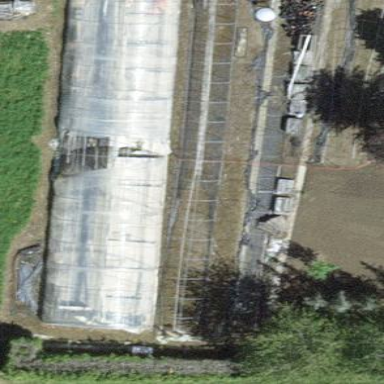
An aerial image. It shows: Greenhouse.